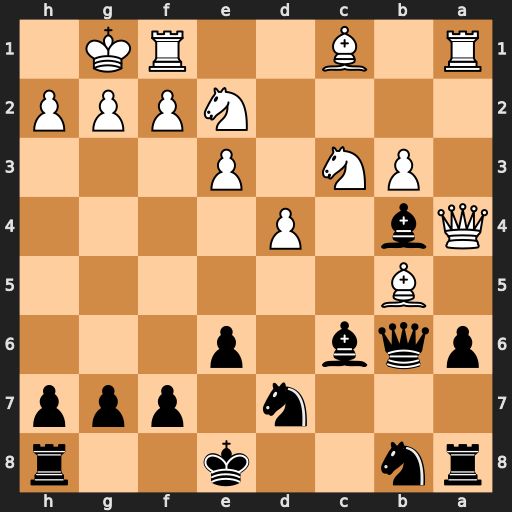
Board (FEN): rn2k2r/3n1ppp/pqb1p3/1B6/Qb1P4/1PN1P3/4NPPP/R1B2RK1
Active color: b
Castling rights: kq
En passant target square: -
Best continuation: axb5 Qxb4 Rxa1